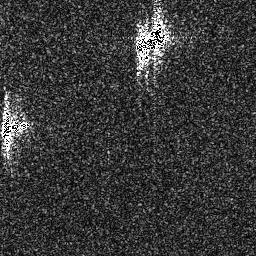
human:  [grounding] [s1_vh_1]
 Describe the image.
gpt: In the satellite image, there is  <ref>1 medium ship </ref> <box>[[0, 42, 12, 57, 0]]</box> located at left,  <ref>1 medium ship </ref> <box>[[51, 7, 64, 23, 0]]</box> located at top.